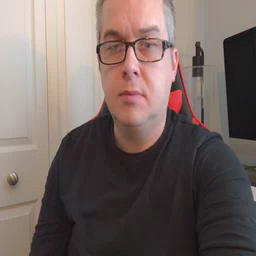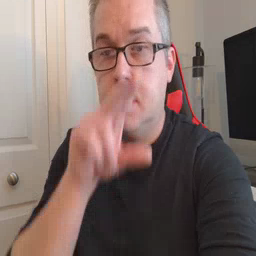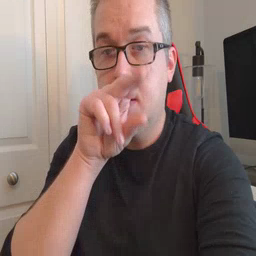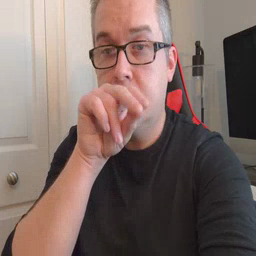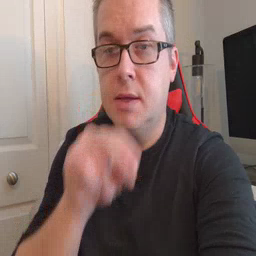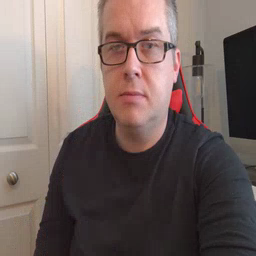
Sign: duck